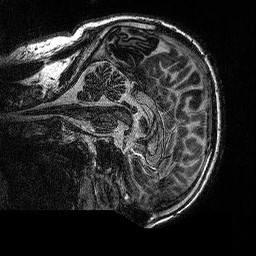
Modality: MP2RAGE
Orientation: sagittal
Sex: male
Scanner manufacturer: siemens
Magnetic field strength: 3 T
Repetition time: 5 s
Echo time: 0.00292 s